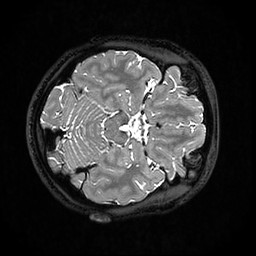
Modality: T2w
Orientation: axial
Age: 21
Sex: female
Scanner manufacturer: ge
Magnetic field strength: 3 T
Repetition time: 3.202 s
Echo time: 0.06575 s